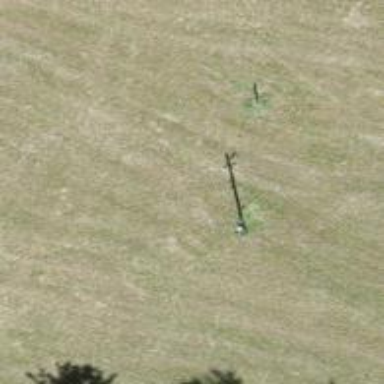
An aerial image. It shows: Power pole.